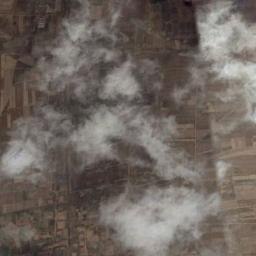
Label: cloud